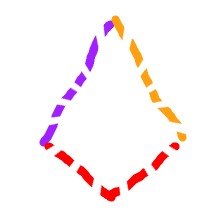
Shape: kite